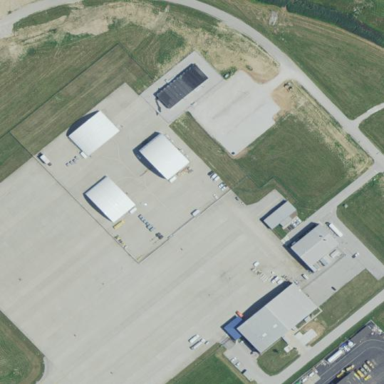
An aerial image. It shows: Apron at the airport.